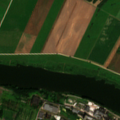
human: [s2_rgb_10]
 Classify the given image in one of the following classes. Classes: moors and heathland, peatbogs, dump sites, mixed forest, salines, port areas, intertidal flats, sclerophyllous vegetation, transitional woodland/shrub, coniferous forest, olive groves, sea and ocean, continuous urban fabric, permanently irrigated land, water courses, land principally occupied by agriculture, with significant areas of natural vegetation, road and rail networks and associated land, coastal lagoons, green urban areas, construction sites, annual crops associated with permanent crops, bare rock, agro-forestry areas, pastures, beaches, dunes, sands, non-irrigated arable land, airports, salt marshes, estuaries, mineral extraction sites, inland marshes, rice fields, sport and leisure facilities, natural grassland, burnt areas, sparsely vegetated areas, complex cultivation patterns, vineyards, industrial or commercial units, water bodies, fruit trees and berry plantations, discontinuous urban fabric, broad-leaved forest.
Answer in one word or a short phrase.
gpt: industrial or commercial units, non-irrigated arable land, pastures, land principally occupied by agriculture, with significant areas of natural vegetation, water courses